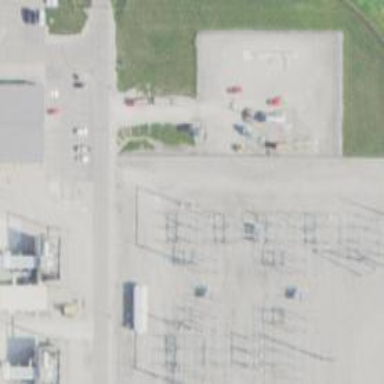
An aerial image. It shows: Switch used for power control.